Aerial crown-view tile of a tropical tree (Barro Colorado Island, Panama), acquired 20241014:
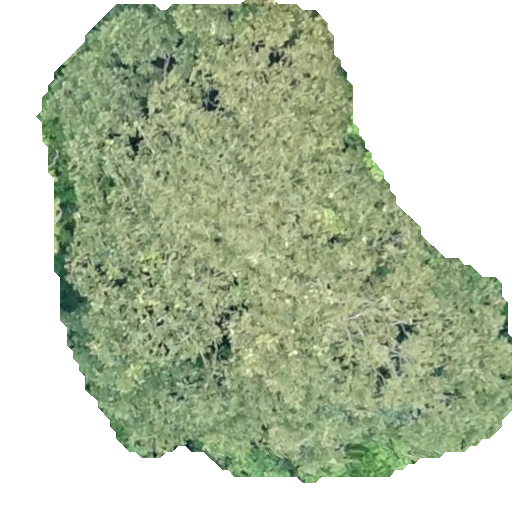
Species: Dipteryx oleifera
GBIF accepted scientific name: Dipteryx oleifera
Crown area: 253.628 m²